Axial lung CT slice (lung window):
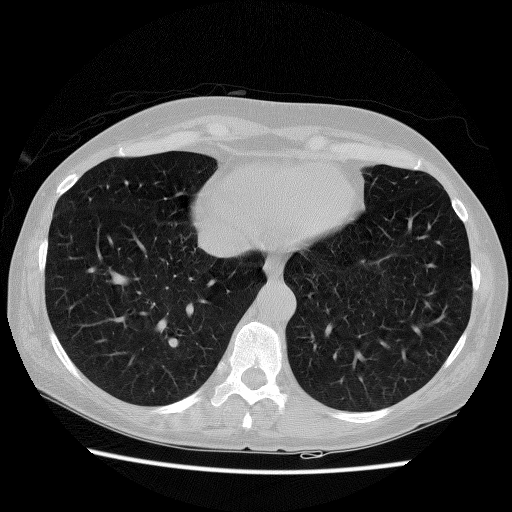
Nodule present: no